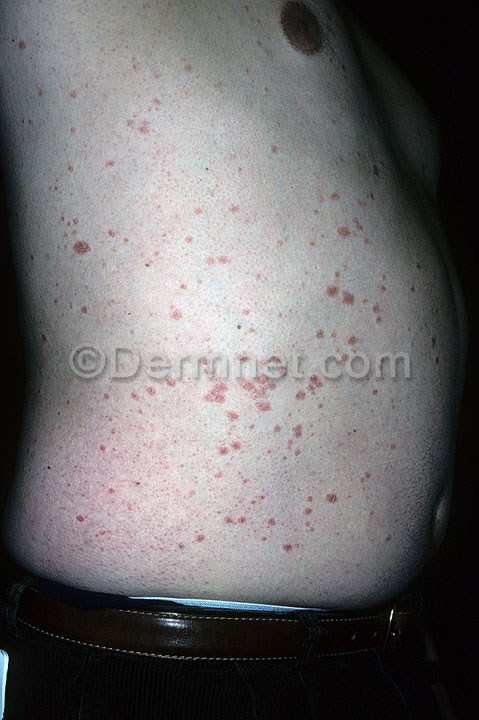
Disease: Psoriasis pictures Lichen Planus and related diseases